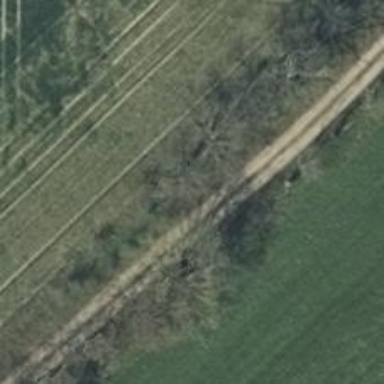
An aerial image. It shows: Row of deciduous broadleaved trees.